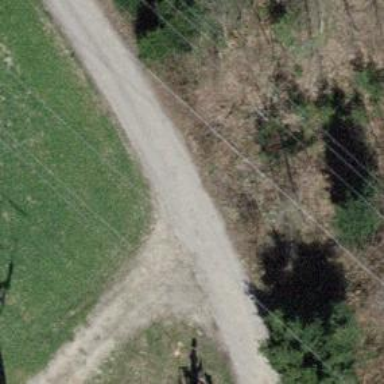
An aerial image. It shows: Well-maintained track road with grade 1 tracktype.